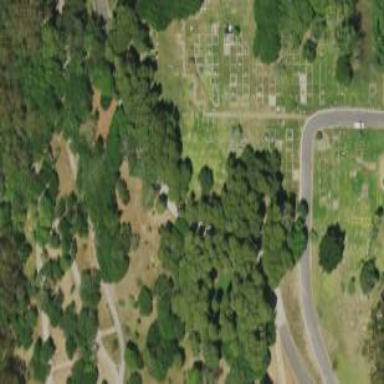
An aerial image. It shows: Grave yard.